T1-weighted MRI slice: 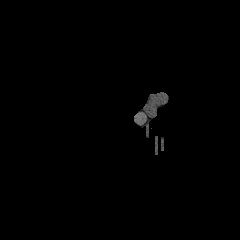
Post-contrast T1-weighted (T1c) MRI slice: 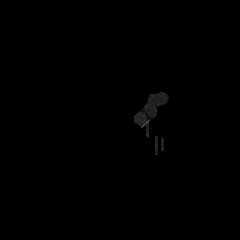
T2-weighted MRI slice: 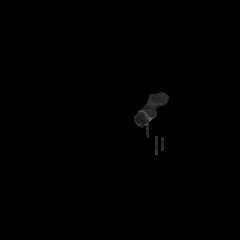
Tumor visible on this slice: no